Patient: sex M, age 73
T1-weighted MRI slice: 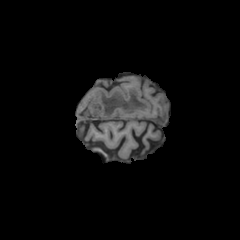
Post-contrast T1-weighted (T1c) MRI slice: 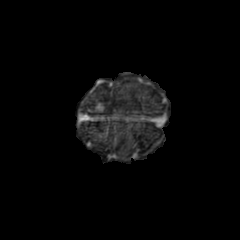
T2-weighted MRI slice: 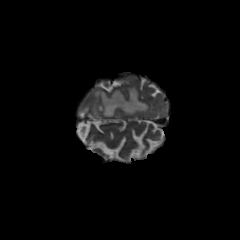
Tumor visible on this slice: yes
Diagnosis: Glioblastoma, IDH-wildtype
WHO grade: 4